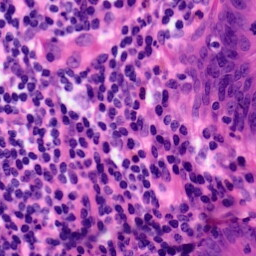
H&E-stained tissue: Pancreatic